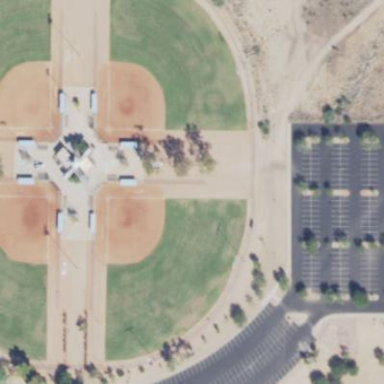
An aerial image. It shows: Softball pitch used for baseball games.